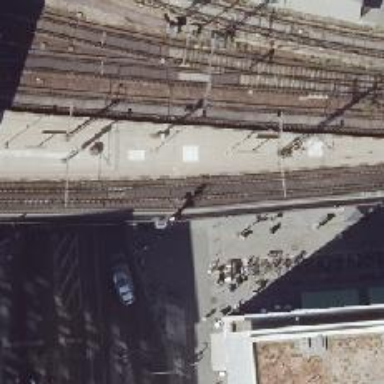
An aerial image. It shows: Bridge over electrified railway tracks with contact lines. The railway tracks are ballast-less.